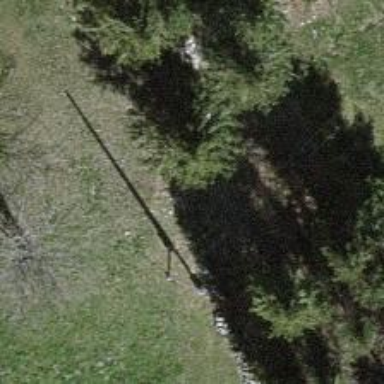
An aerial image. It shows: Power pole.